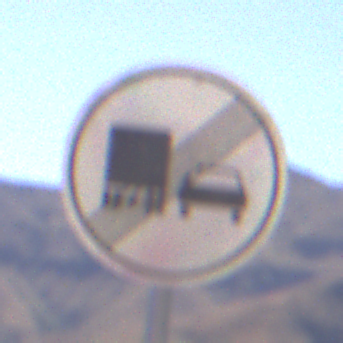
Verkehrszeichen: EndeUeberholverbotKraftfahrzeuge
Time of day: Midday
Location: Outdoor (Nature)
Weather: Clear
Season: NotSpecified
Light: Natural